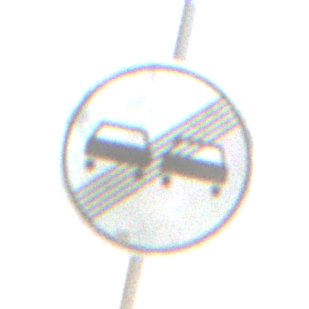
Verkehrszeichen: EndeUeberholverbot
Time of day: SunriseSunset
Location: Outdoor (Nature)
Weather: PartlyCloudy
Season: NotSpecified
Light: Natural